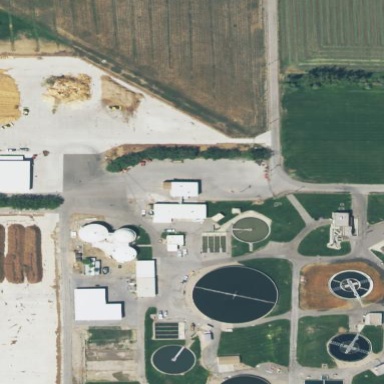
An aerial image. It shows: Industrial area with man-made wastewater plant.